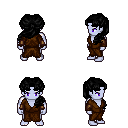
a pixel art fantasy rpg character, male body template, dark elf, purple skin, brown robe, magenta pants, black princess hairstyle, leather bracers, four views (front, back, left, right), 2x2 character sprite sheet, small pixel art, hard edges, no anti-aliasing